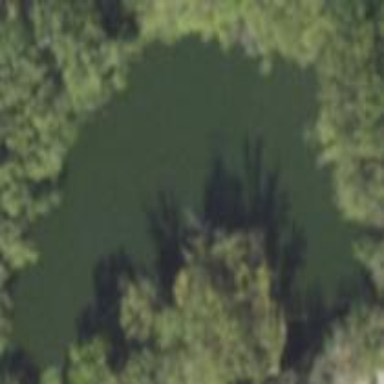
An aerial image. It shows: Pond surrounded by natural water.